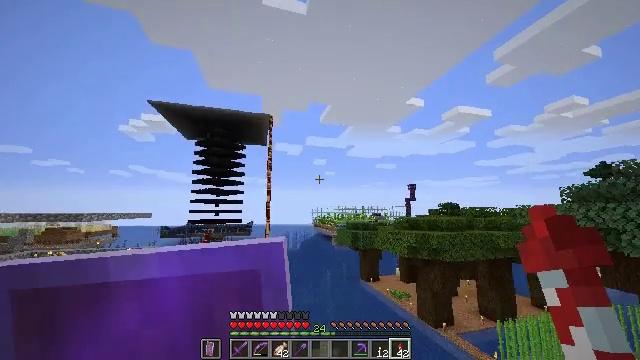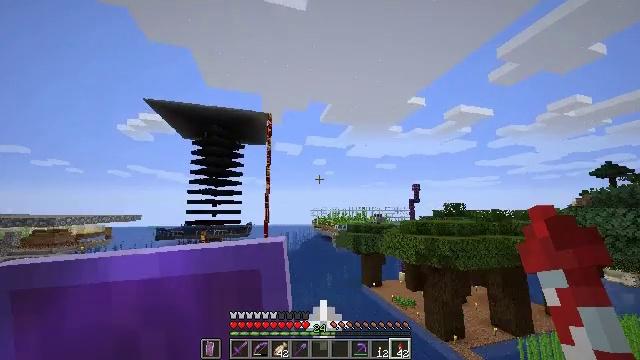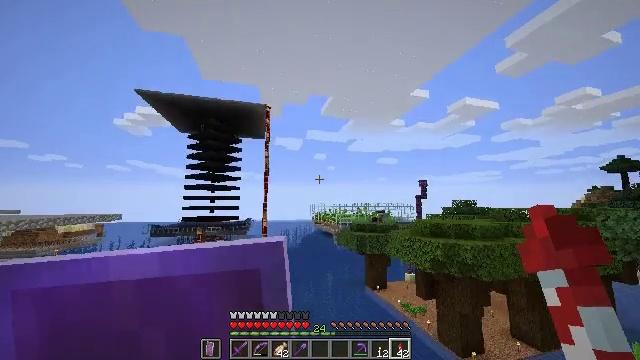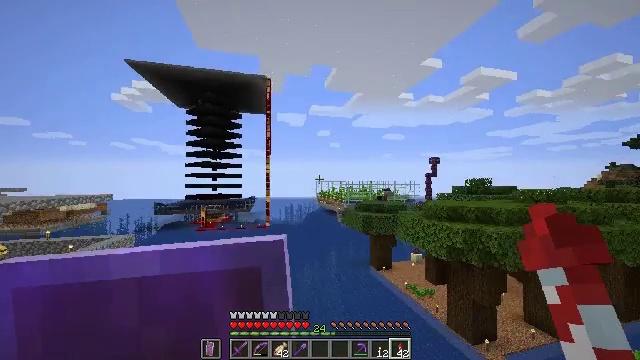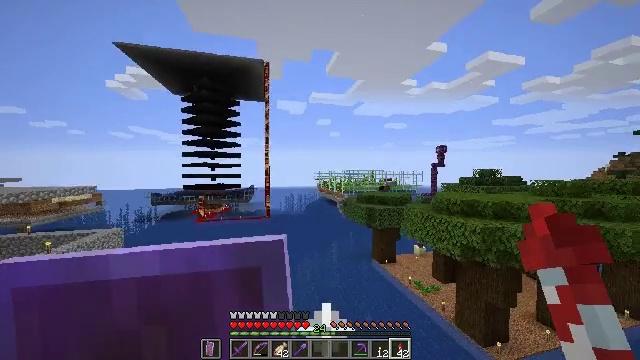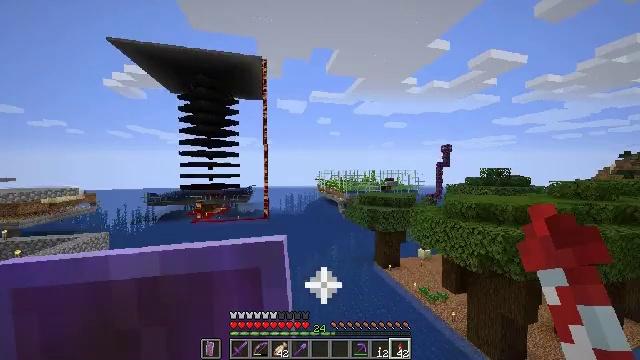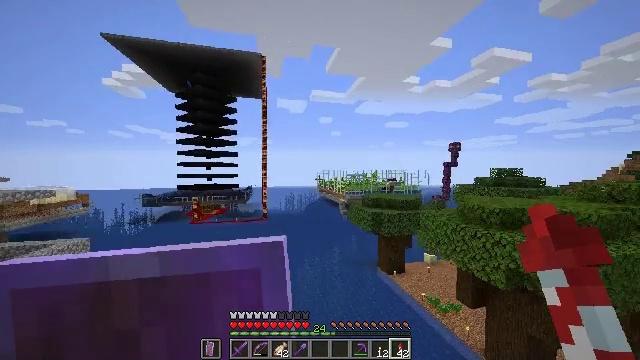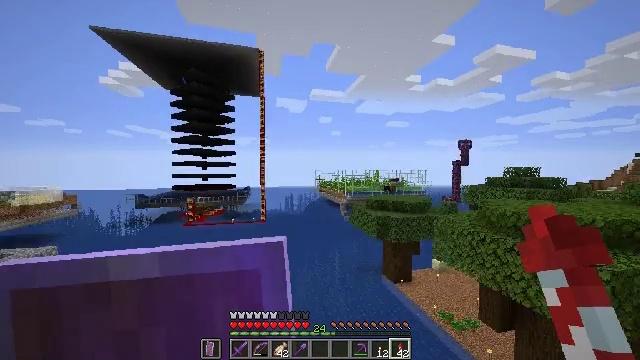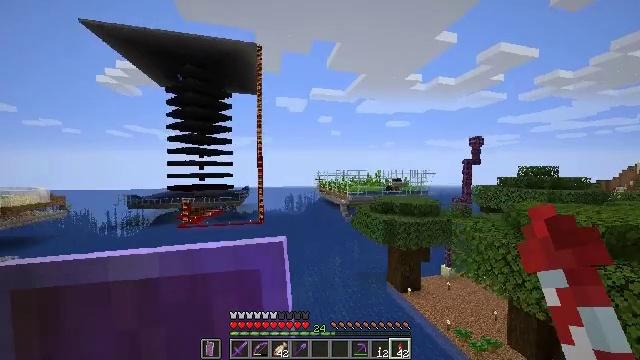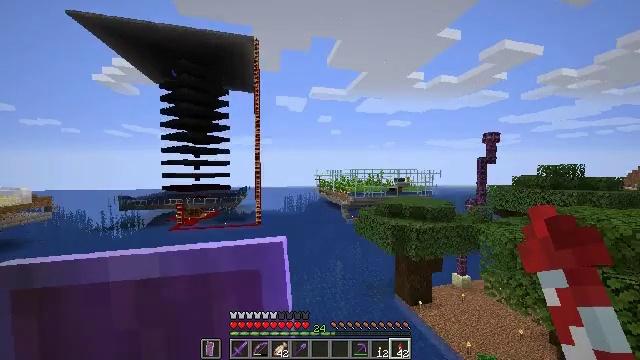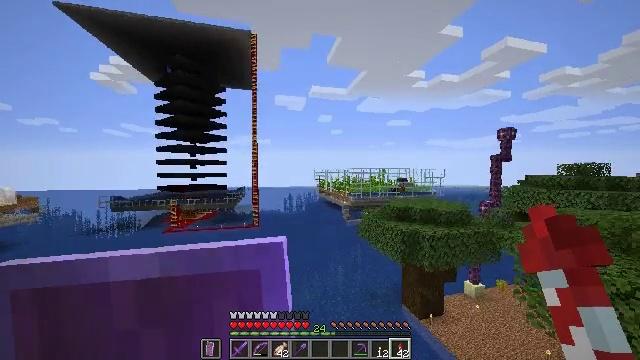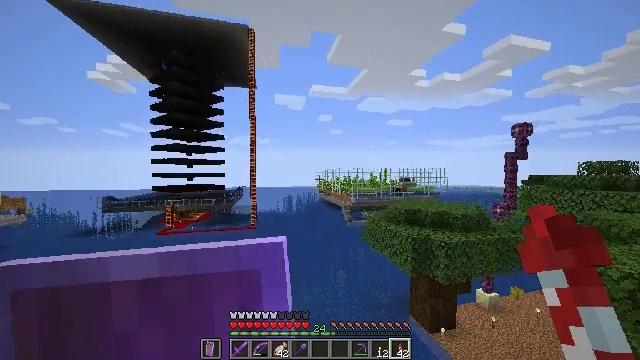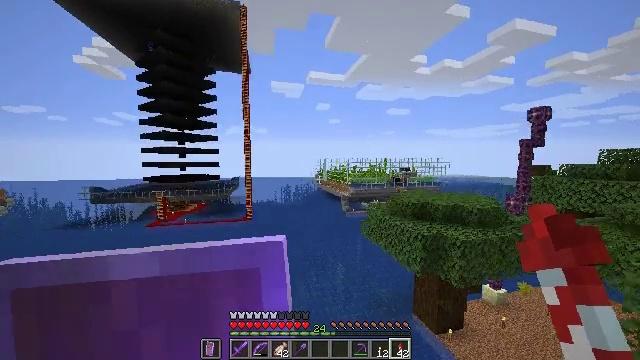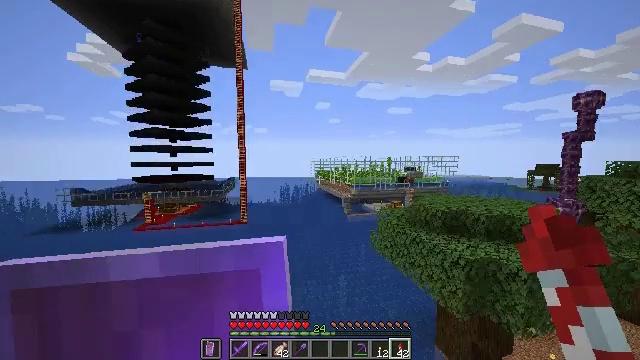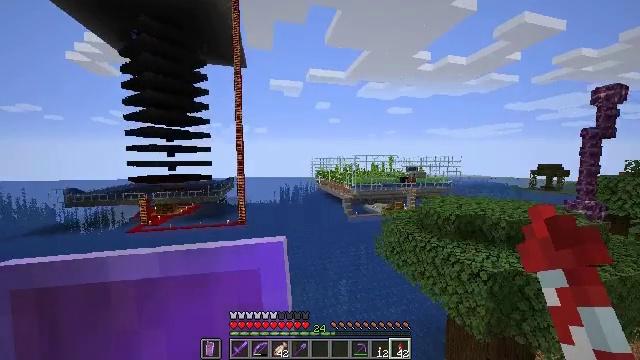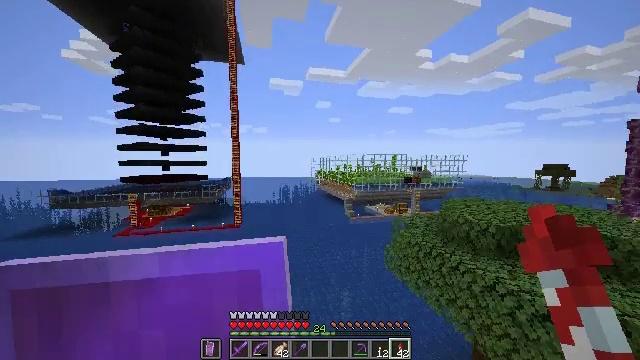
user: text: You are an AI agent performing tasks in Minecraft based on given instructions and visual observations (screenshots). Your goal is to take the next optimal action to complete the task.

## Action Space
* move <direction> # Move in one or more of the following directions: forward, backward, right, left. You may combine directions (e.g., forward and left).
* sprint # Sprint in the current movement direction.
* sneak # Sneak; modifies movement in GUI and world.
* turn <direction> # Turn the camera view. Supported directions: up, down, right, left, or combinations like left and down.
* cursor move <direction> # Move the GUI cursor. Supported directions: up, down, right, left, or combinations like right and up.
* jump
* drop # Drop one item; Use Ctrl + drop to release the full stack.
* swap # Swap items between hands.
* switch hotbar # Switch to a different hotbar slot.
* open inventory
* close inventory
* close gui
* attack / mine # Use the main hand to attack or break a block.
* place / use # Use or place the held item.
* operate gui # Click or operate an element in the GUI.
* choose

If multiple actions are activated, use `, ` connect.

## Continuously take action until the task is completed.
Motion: motion action
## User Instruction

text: Produce nether brick by using a furnace with netherrack.
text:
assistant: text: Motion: move forward, sprint
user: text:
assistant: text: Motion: move forward, sprint, turn down
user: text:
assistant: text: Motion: move forward, sprint, turn left and down
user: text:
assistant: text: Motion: move forward, sprint, turn down
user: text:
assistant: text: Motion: move forward, sprint
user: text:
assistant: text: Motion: move forward, sprint
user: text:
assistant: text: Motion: move forward, sprint
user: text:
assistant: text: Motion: move forward, sprint
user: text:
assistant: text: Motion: move forward, sprint
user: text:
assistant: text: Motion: move forward, sprint
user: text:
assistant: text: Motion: move forward, sprint
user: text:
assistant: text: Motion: move forward, sprint, turn down
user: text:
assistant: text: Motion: move forward, sprint
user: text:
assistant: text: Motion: move forward, sprint
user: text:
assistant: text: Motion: move forward, sprint
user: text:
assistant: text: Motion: move forward, sprint
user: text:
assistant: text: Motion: move forward, sprint, turn right
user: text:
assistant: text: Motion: move forward, sprint, turn right
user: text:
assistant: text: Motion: no_op
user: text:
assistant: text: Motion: turn right
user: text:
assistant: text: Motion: turn right and down
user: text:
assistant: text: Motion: turn right and down
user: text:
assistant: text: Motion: turn right
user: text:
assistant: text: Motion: turn right and down
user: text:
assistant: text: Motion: turn right
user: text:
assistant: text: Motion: turn right
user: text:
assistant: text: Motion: turn right
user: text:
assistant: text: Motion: turn right and down
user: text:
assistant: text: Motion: turn right and down
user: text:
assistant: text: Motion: no_op